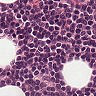
Metastatic tissue present: no